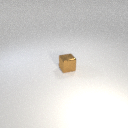
small brown metal cube